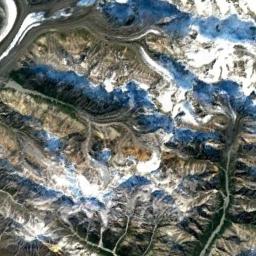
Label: snowberg